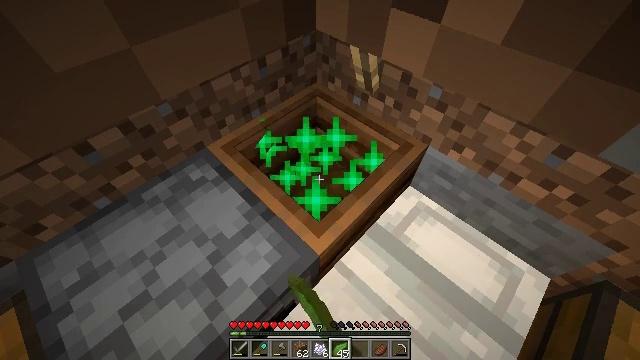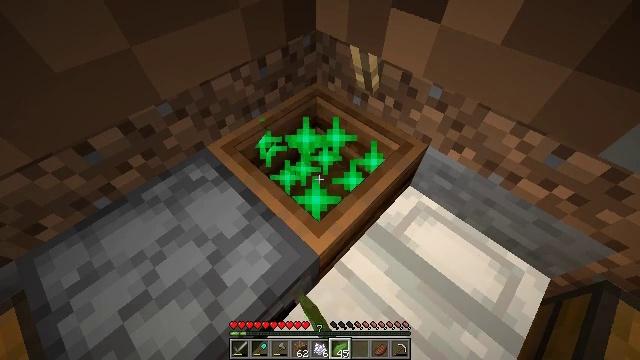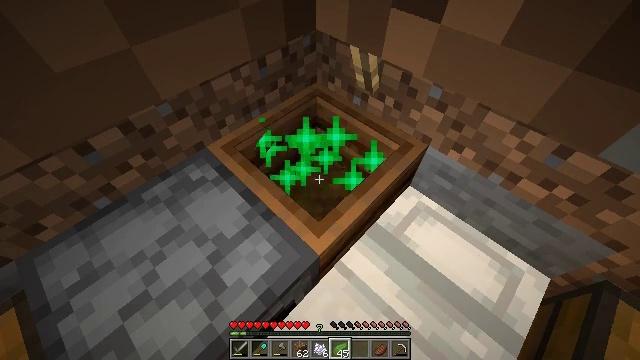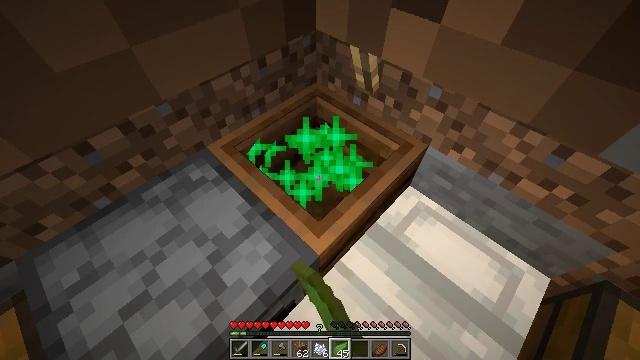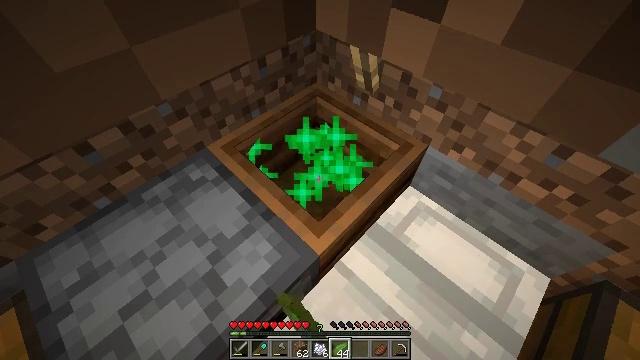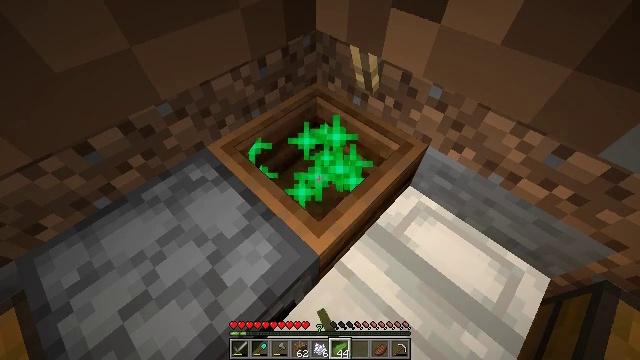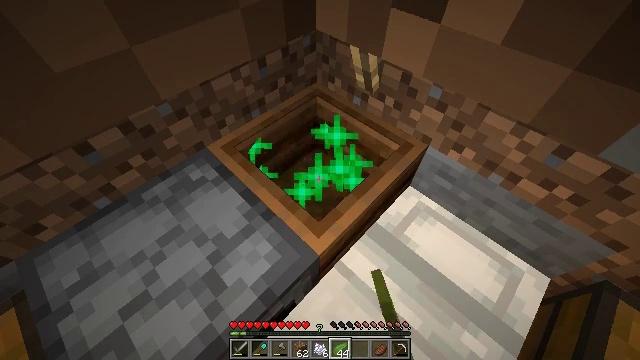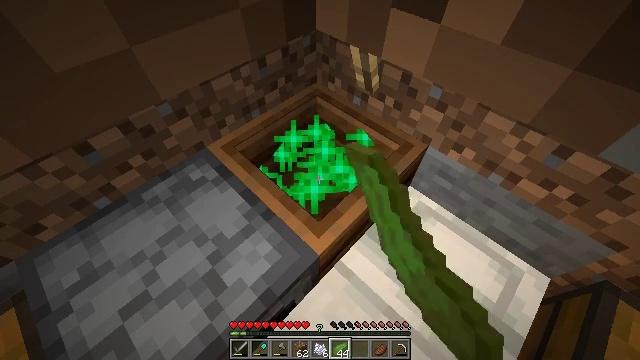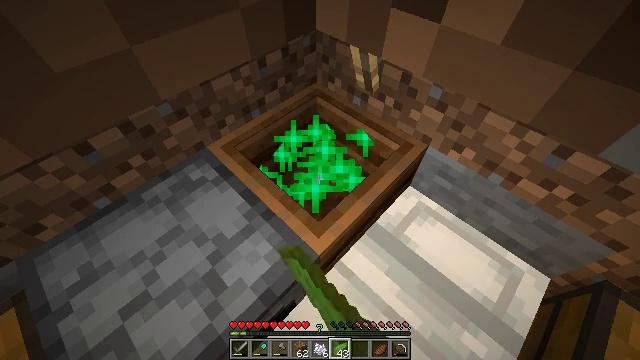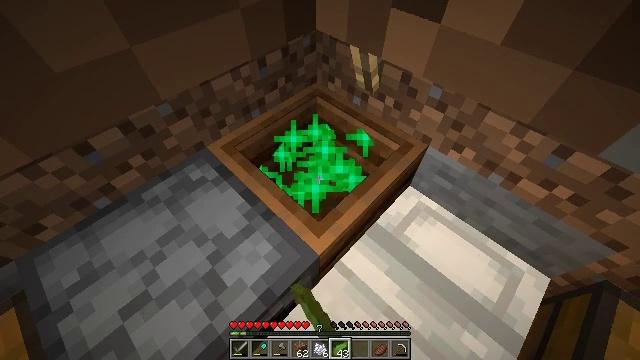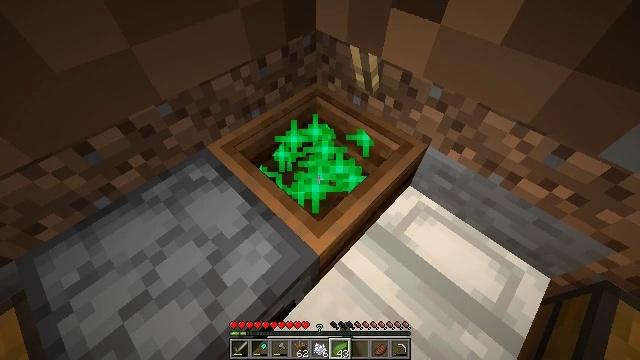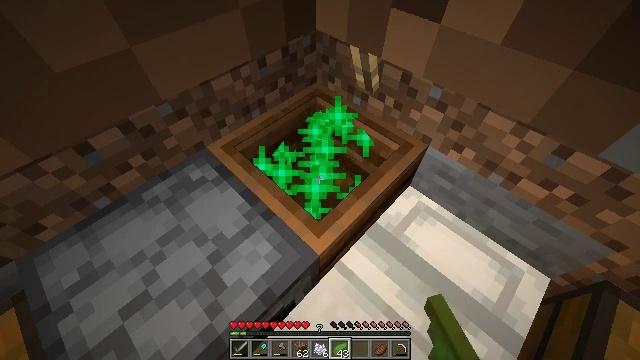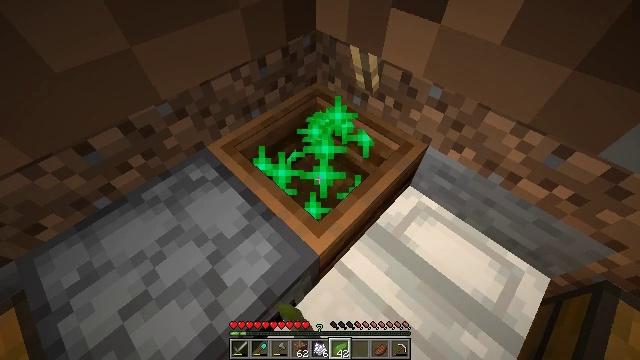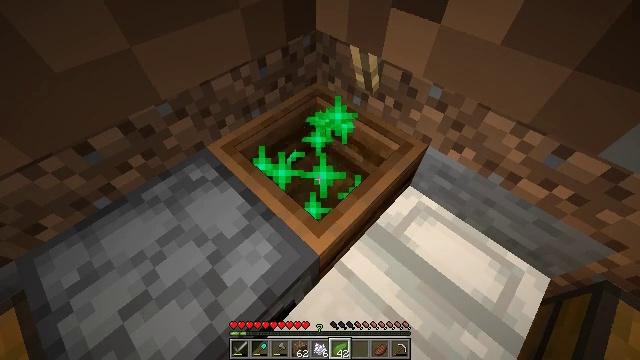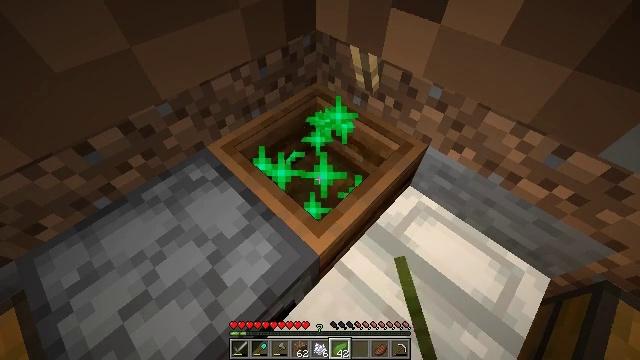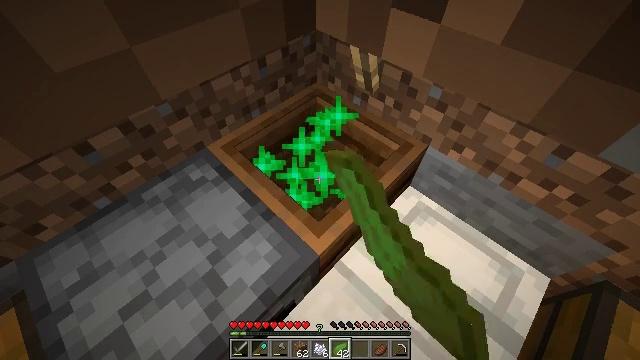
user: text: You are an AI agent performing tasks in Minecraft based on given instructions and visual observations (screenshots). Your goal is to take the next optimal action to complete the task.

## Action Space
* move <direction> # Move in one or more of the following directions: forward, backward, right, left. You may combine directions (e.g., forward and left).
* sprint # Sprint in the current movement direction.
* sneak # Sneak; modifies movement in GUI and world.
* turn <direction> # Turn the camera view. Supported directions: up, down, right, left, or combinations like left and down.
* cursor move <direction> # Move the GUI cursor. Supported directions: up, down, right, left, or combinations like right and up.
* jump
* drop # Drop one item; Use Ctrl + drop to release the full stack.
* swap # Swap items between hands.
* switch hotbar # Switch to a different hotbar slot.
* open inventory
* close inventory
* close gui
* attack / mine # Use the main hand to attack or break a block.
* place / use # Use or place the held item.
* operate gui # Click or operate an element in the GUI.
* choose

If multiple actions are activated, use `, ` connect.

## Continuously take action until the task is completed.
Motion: motion action
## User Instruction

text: Open inventory to craft white dye.
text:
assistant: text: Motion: use / place
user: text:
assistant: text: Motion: use / place
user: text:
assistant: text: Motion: use / place
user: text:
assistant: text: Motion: use / place
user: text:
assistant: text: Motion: use / place
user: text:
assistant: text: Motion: use / place
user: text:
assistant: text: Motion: use / place
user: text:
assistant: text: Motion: use / place
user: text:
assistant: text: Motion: use / place
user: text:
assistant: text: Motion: use / place
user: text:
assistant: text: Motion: use / place
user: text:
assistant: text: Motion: use / place
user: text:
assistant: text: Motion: use / place
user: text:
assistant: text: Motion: use / place
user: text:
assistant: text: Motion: use / place
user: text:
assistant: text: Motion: use / place
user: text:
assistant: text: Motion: use / place
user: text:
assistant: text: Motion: use / place
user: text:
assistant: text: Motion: use / place
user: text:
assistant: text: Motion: use / place
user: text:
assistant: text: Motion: use / place
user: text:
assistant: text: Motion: use / place
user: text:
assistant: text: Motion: use / place
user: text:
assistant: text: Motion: use / place
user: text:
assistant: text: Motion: use / place
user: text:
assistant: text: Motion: use / place
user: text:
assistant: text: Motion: use / place
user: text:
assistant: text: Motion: use / place
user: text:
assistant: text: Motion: use / place
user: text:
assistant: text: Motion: use / place